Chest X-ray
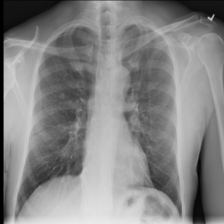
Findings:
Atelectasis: negative
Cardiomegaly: negative
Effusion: negative
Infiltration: negative
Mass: negative
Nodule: positive
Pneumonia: negative
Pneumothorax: negative
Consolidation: negative
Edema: negative
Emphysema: negative
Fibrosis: negative
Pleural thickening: negative
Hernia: negative